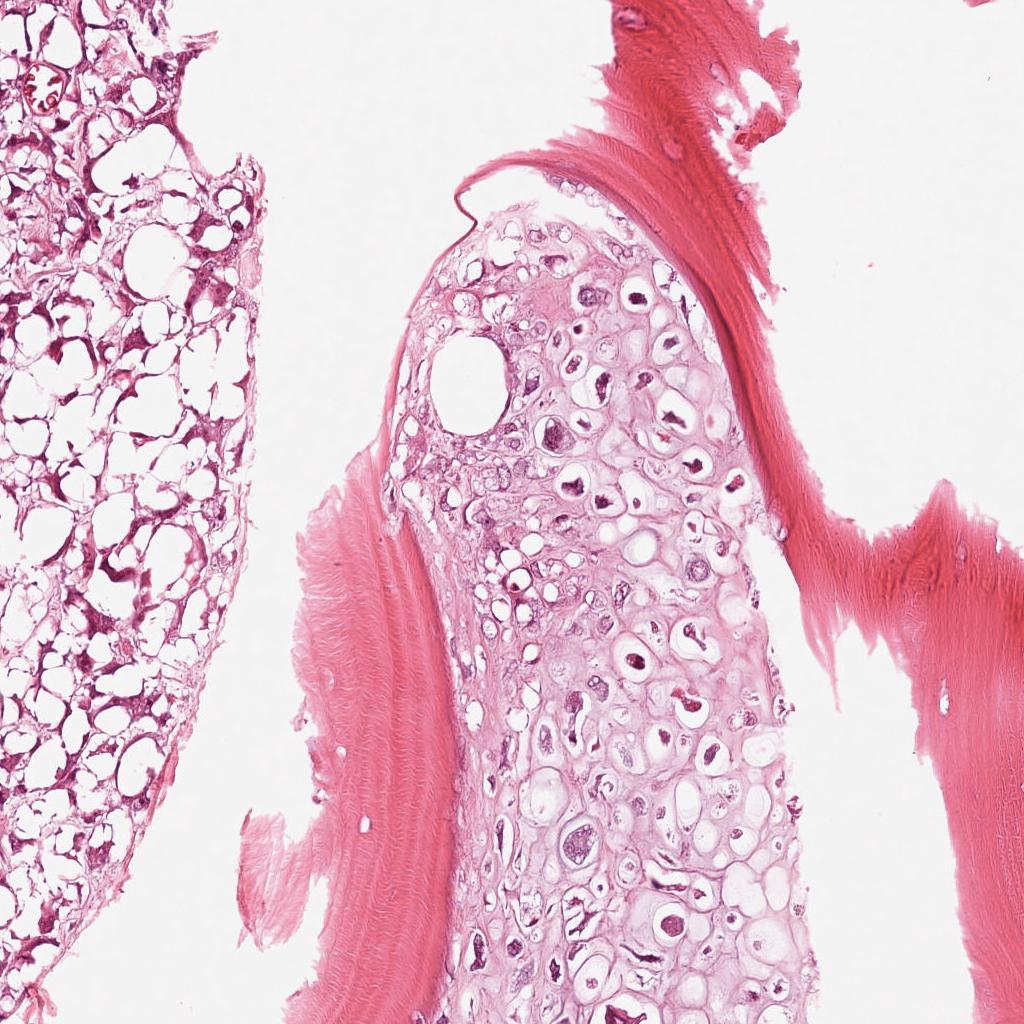
Label: Viable